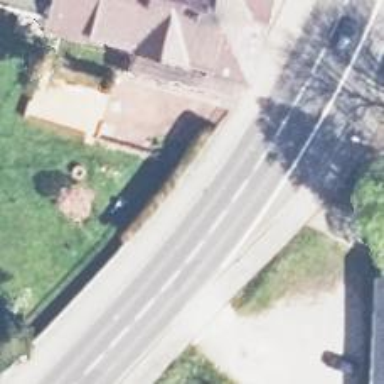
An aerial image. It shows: Footway.